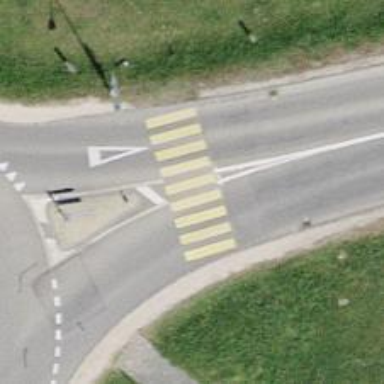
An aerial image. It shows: Marked crossing on the road.